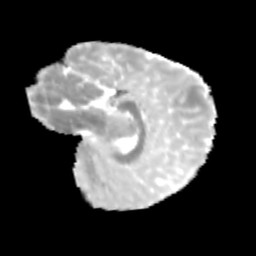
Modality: MD
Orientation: sagittal
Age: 12
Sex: female
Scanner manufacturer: siemens
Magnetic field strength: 3 T
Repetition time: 3.8 s
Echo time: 0.07 s